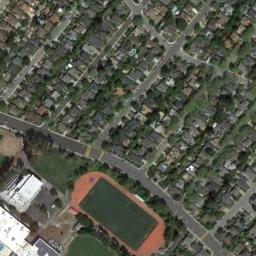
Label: ground_track_field